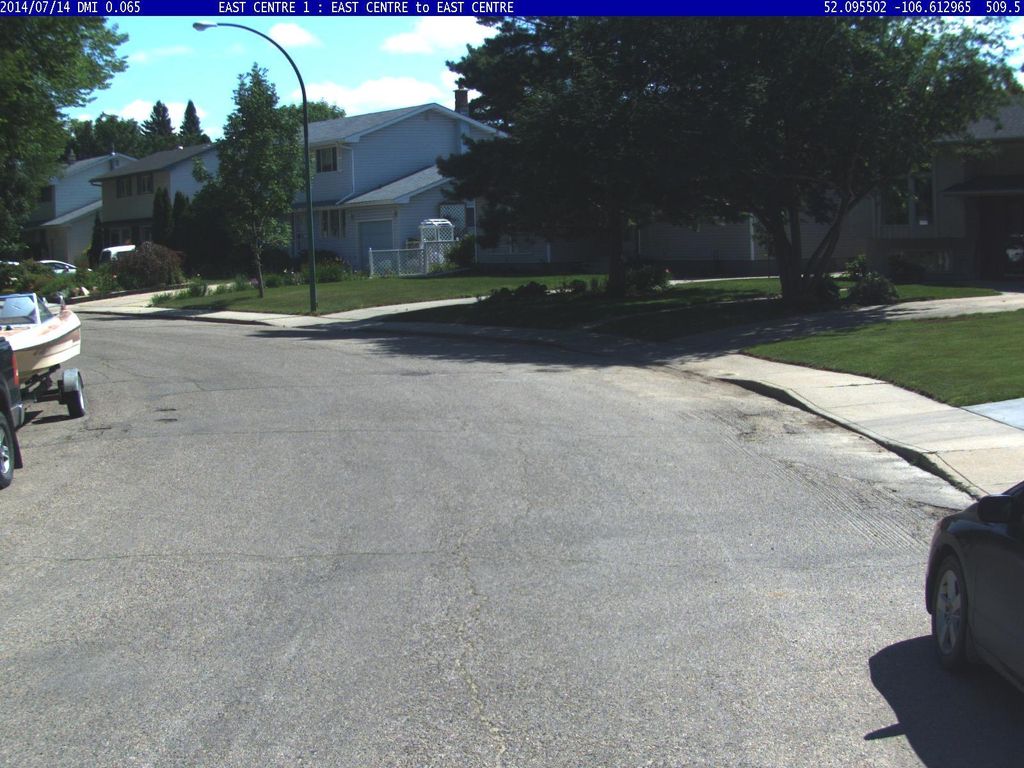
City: saskatoon